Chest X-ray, PA view. Patient: 72 years old, sex M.
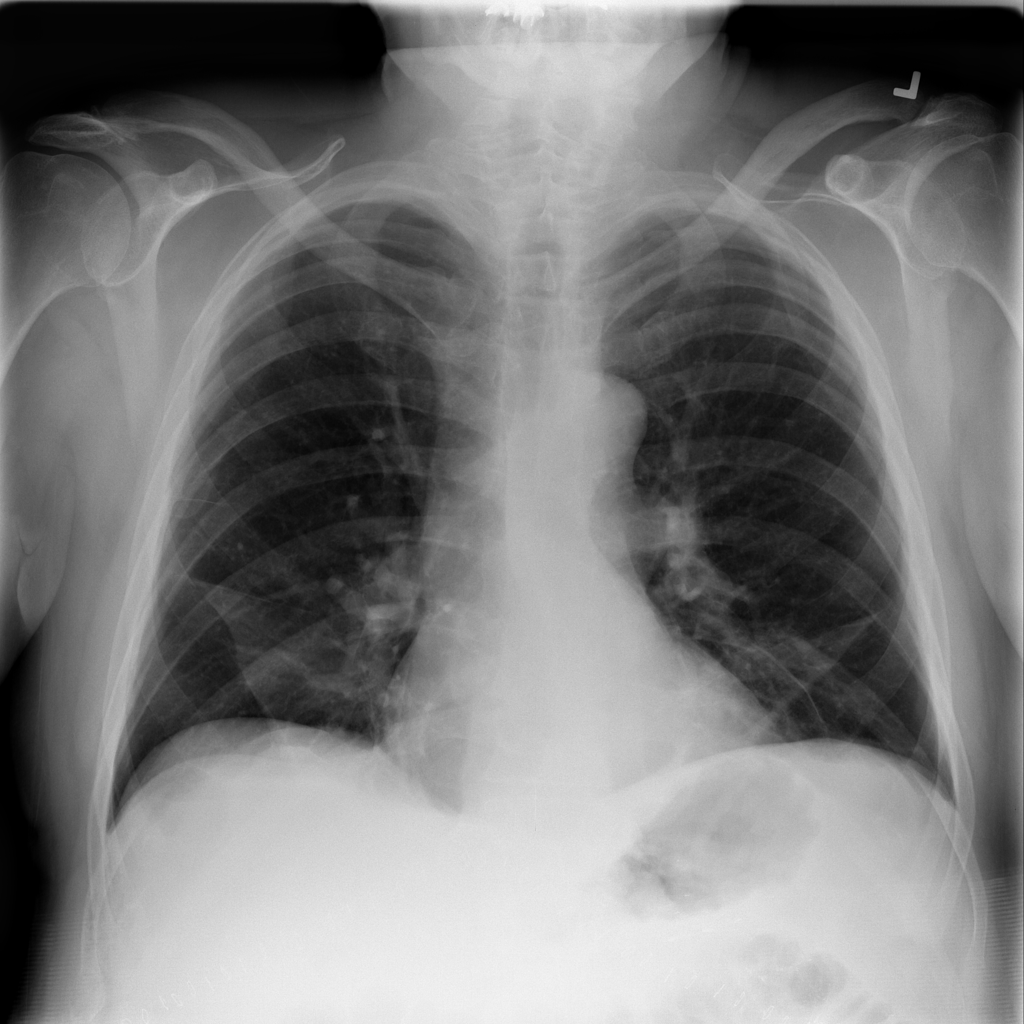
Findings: Atelectasis